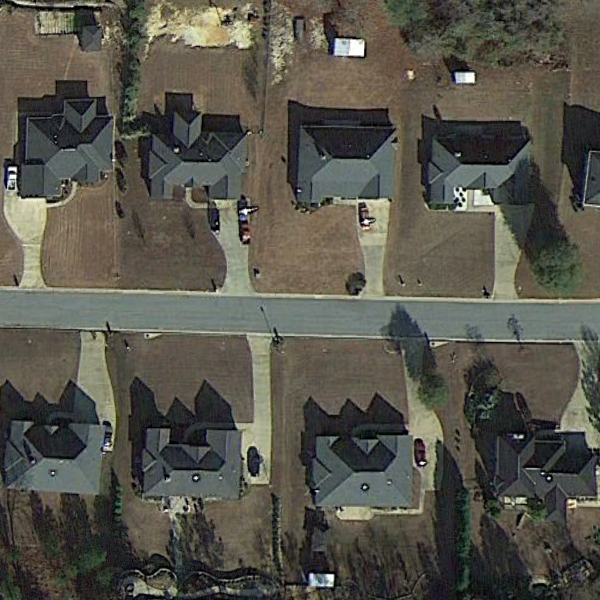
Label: MediumResidential